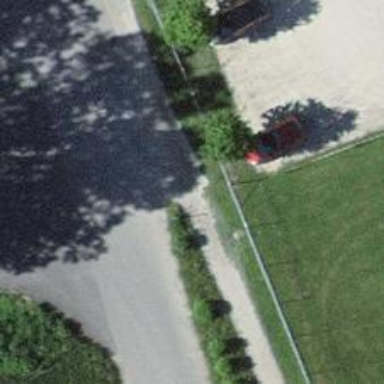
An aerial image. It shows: Footway with surface of fine gravel.